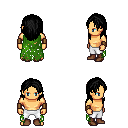
a pixel art fantasy rpg character, male body template, human, tanned skin, green tattered cape, white pants, black long hairstyle, leather bracers, brown shoes, four views (front, back, left, right), 2x2 character sprite sheet, small pixel art, hard edges, no anti-aliasing